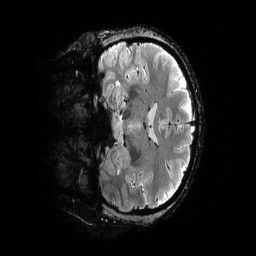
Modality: T2starw
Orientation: coronal
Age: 29
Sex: male
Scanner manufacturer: siemens
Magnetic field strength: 6.98 T
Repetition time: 4.91 s
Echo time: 0.016 s